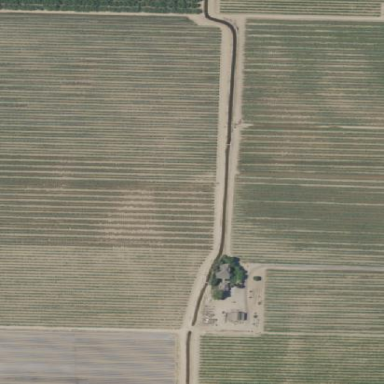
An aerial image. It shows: Vineyard.